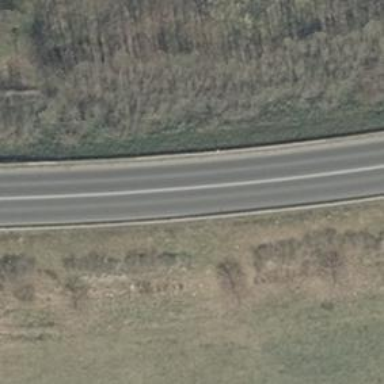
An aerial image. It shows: Secondary motorroad with asphalt surface.